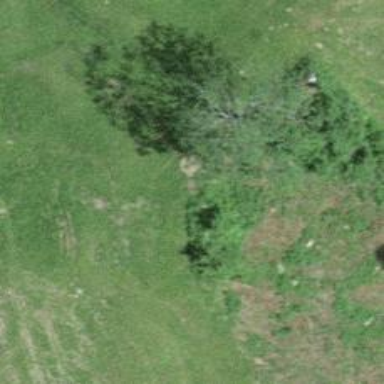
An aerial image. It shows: Beautiful tree in nature.